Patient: sex M, age 71
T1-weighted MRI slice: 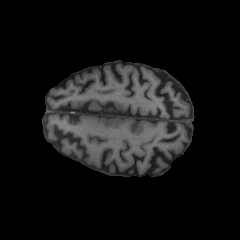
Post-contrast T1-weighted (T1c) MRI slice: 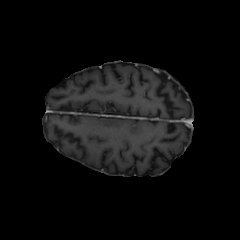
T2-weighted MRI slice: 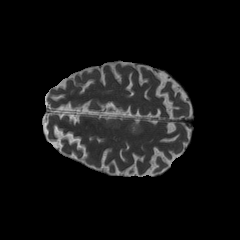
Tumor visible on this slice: yes
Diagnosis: Glioblastoma, IDH-wildtype
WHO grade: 4